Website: macys
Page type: billing-address
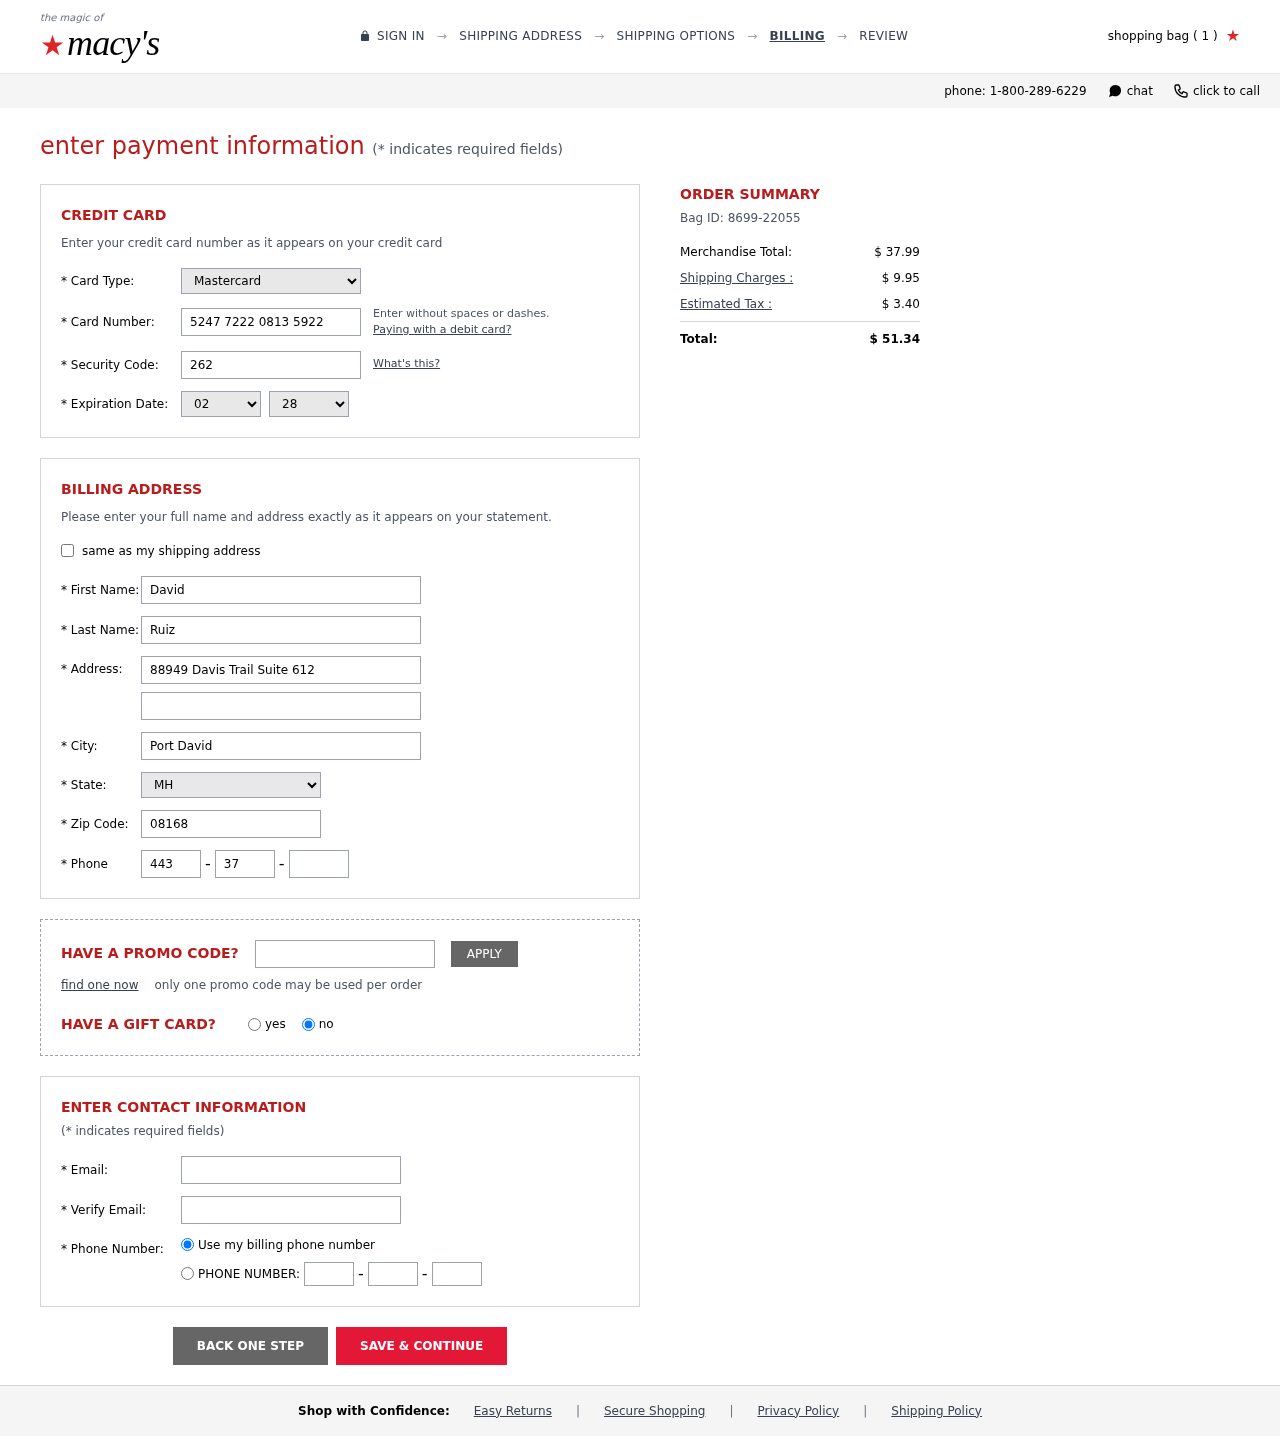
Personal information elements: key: PII_CARD_CVV
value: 262
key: PII_CARD_EXPIRY_MONTH
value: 02
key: PII_CARD_EXPIRY_YEAR
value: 28
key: PII_CARD_NUMBER
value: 5247 7222 0813 5922
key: PII_CARD_TYPE
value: Mastercard
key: PII_CITY
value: Port David
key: PII_EMAIL
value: davidruiz@gmail.com
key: PII_FIRSTNAME
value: David
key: PII_LASTNAME
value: Ruiz
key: PII_PHONE_AREA
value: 443
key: PII_PHONE_PREFIX
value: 376
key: PII_PHONE_SUFFIX
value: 0070
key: PII_POSTCODE
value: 08168
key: PII_STATE_ABBR
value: MH
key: PII_STREET
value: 88949 Davis Trail Suite 612
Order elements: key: ORDER_NUM_ITEMS
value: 1
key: ORDER_ID
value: Bag ID: 8699-22055
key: ORDER_SUBTOTAL
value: $ 37.99
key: ORDER_SHIPPING_COST
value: $ 9.95
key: ORDER_TAX
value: $ 3.40
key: ORDER_TOTAL
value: $ 51.34